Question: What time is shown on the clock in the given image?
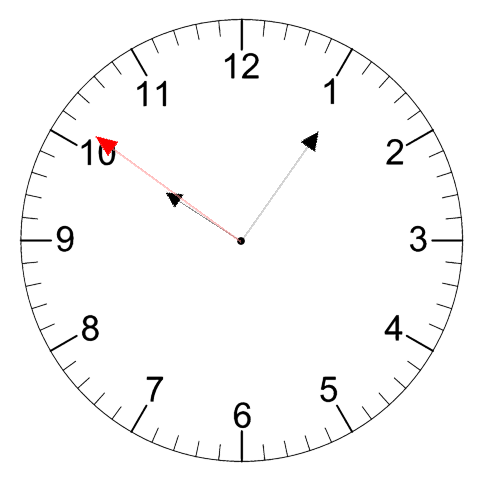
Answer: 10:05:51